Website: walmart
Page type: delivery-shipping
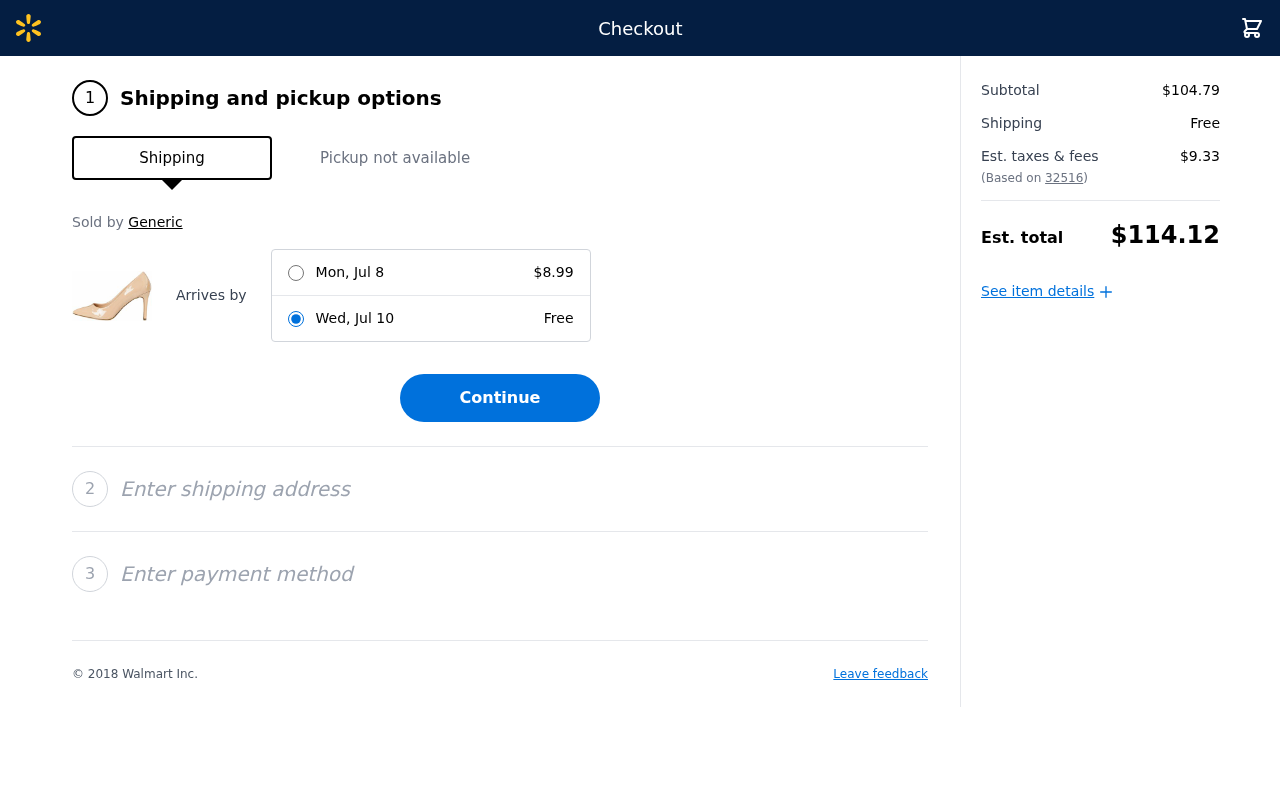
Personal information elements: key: PII_POSTCODE
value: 32516
Product elements: key: PRODUCT1_BRAND
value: Generic
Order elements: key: ORDER_EXPRESS_DATE
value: Mon, Jul 8
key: ORDER_EXPRESS_PRICE
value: $8.99
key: ORDER_DELIVERY_DATE
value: Wed, Jul 10
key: ORDER_SHIPPING_COST
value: Free
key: ORDER_SUBTOTAL
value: $104.79
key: ORDER_SHIPPING_COST2
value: Free
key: ORDER_TAX
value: $9.33
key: ORDER_TOTAL
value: $114.12